Interaction volume radius: 5 \u00c5
Interaction volume height: 20 \u00c5
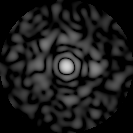
Disorder parameter: 0.8575